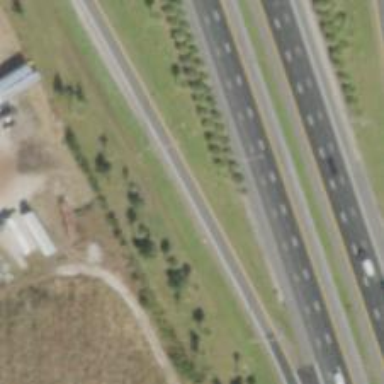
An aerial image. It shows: Motorway link with asphalt surface. The junction is in diamond shape.